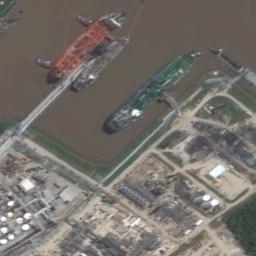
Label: ship